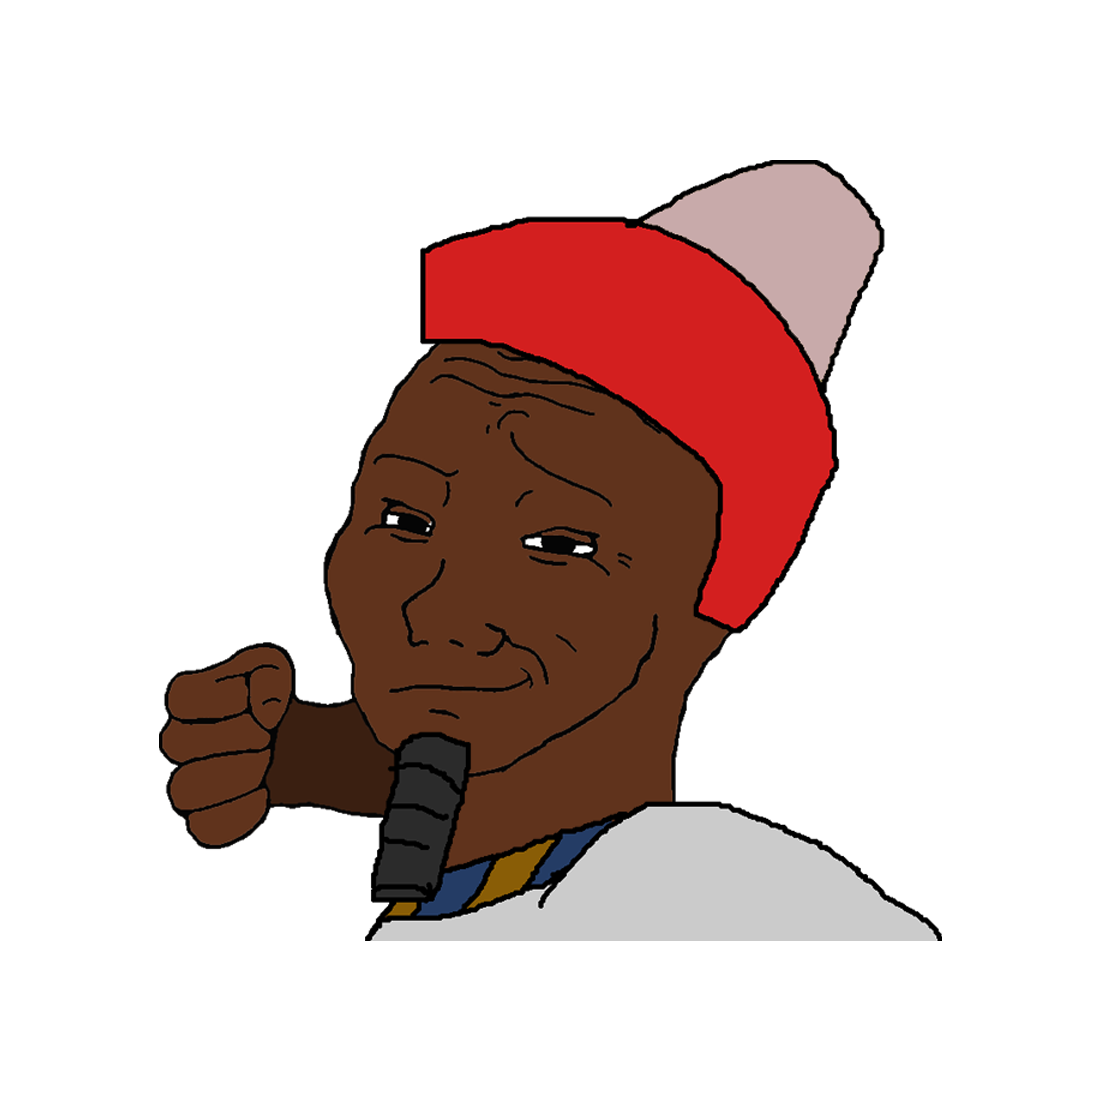
Label: 5_Smugjak